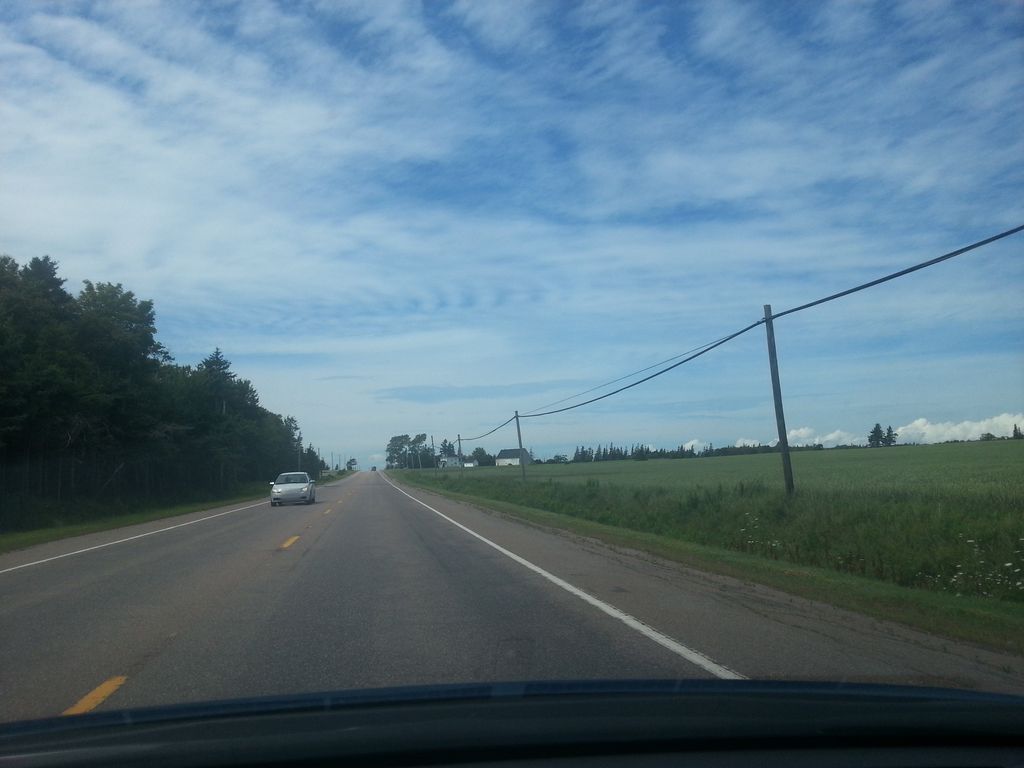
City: charlottetown